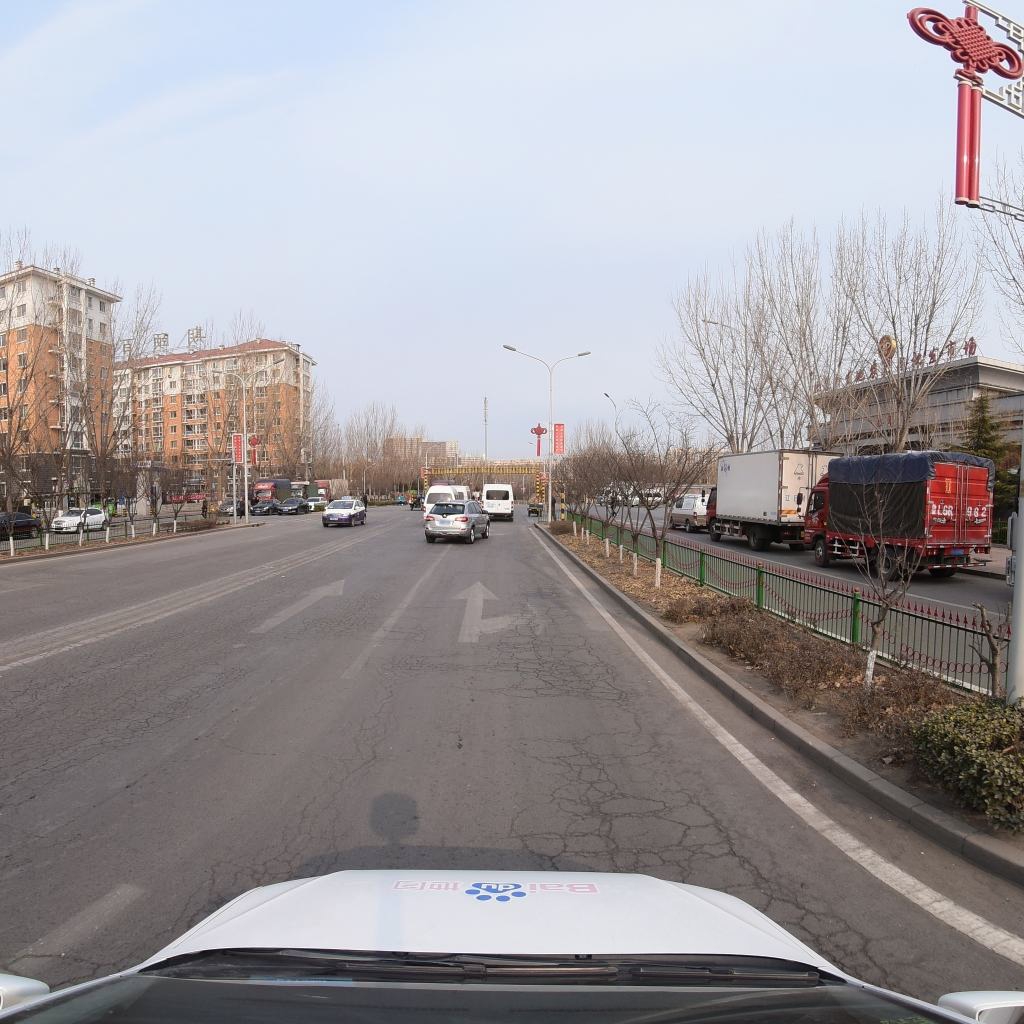
Region: Fengtai
Road damage annotations: alligator crack